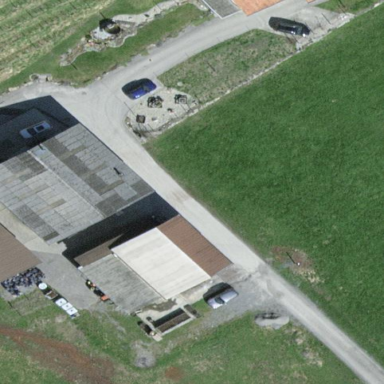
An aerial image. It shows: Farmyard area.